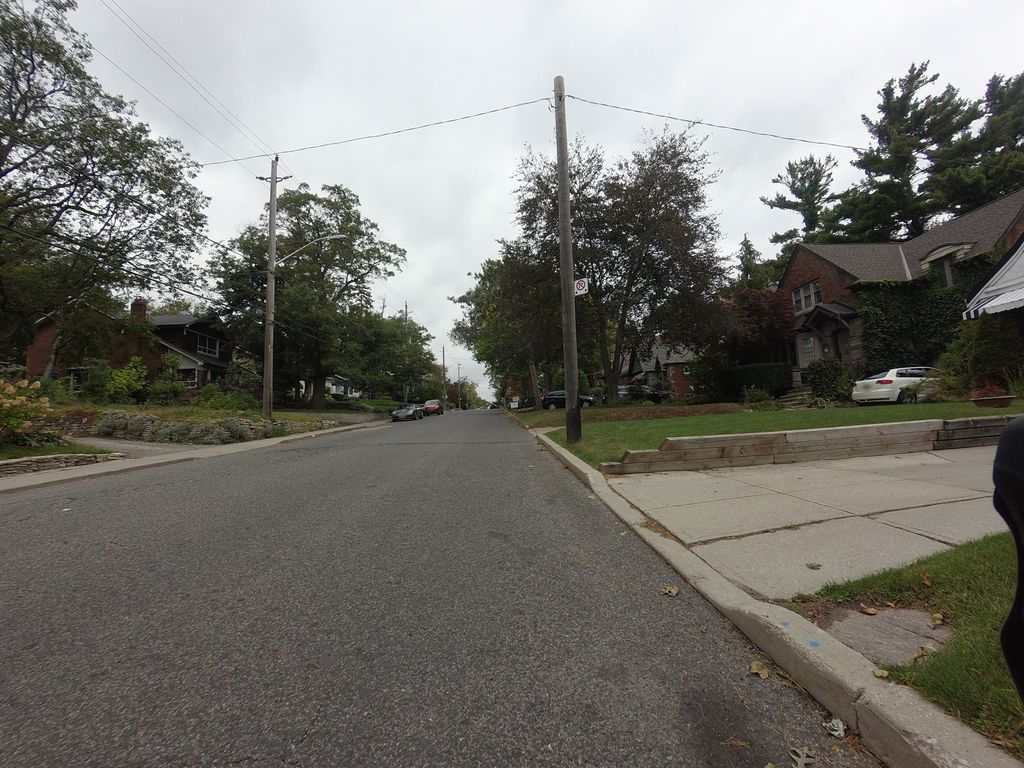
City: toronto